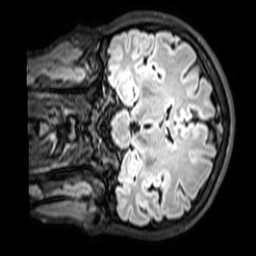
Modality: T1w
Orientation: coronal
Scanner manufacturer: philips
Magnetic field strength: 3 T
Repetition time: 4.8 s
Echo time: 0.2586 s